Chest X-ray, PA view. Patient: 55 years old, sex F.
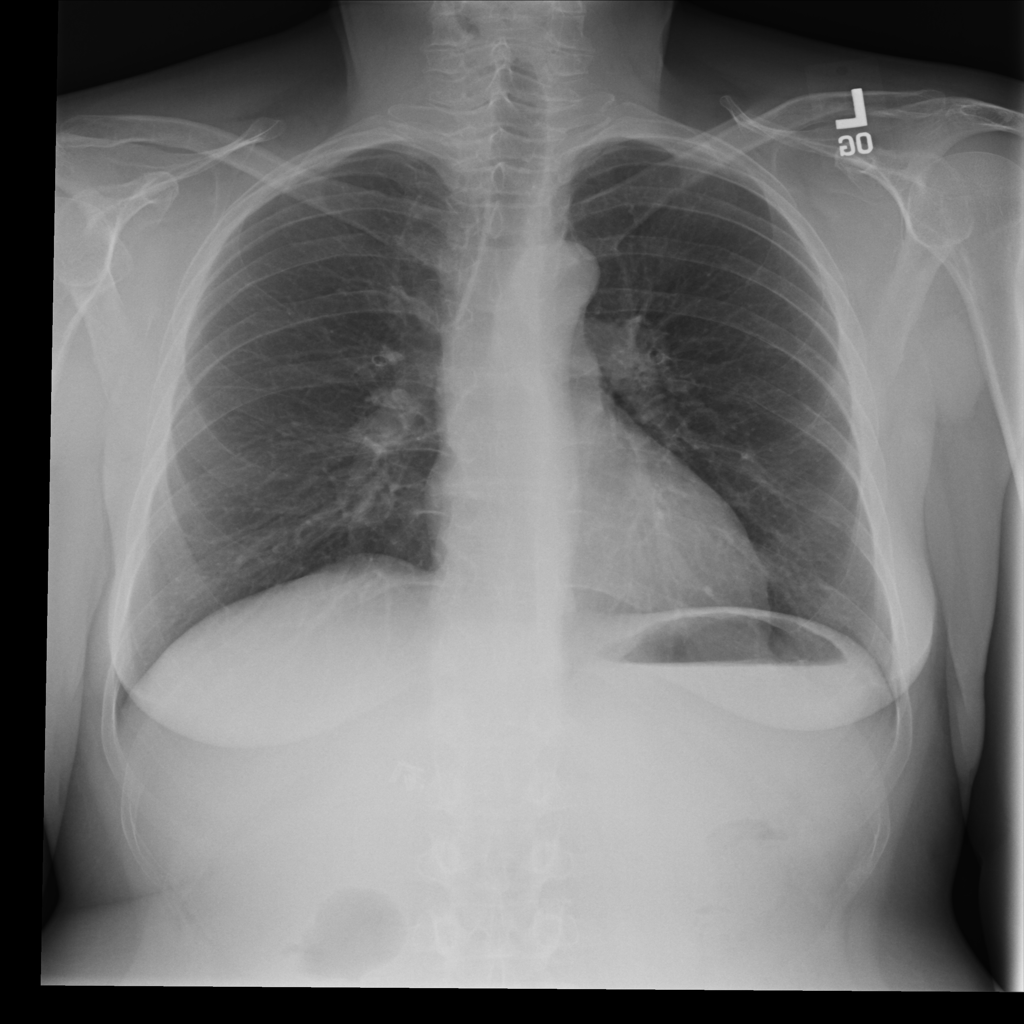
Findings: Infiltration